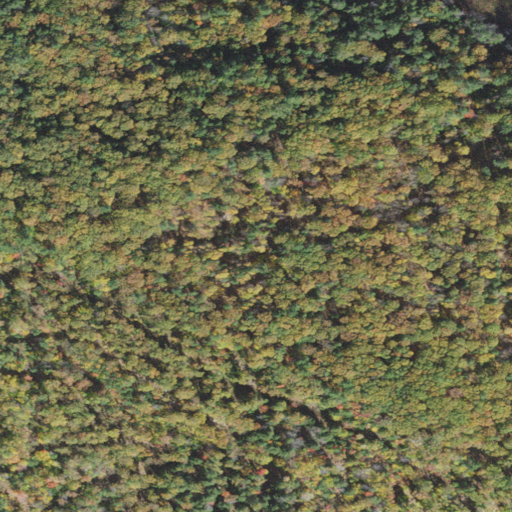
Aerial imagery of mountain in New Hampshire named Pine Hill containing mixed forest, deciduous forest, evergreen forest, woody wetlands, open water, and herbaceous wetlands